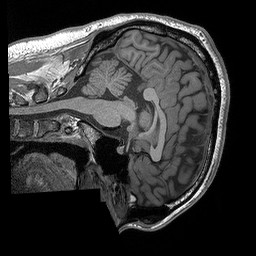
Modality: T1w
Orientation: sagittal
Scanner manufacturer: siemens
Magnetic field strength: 3 T
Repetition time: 2.3 s
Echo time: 0.00298 s